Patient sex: M
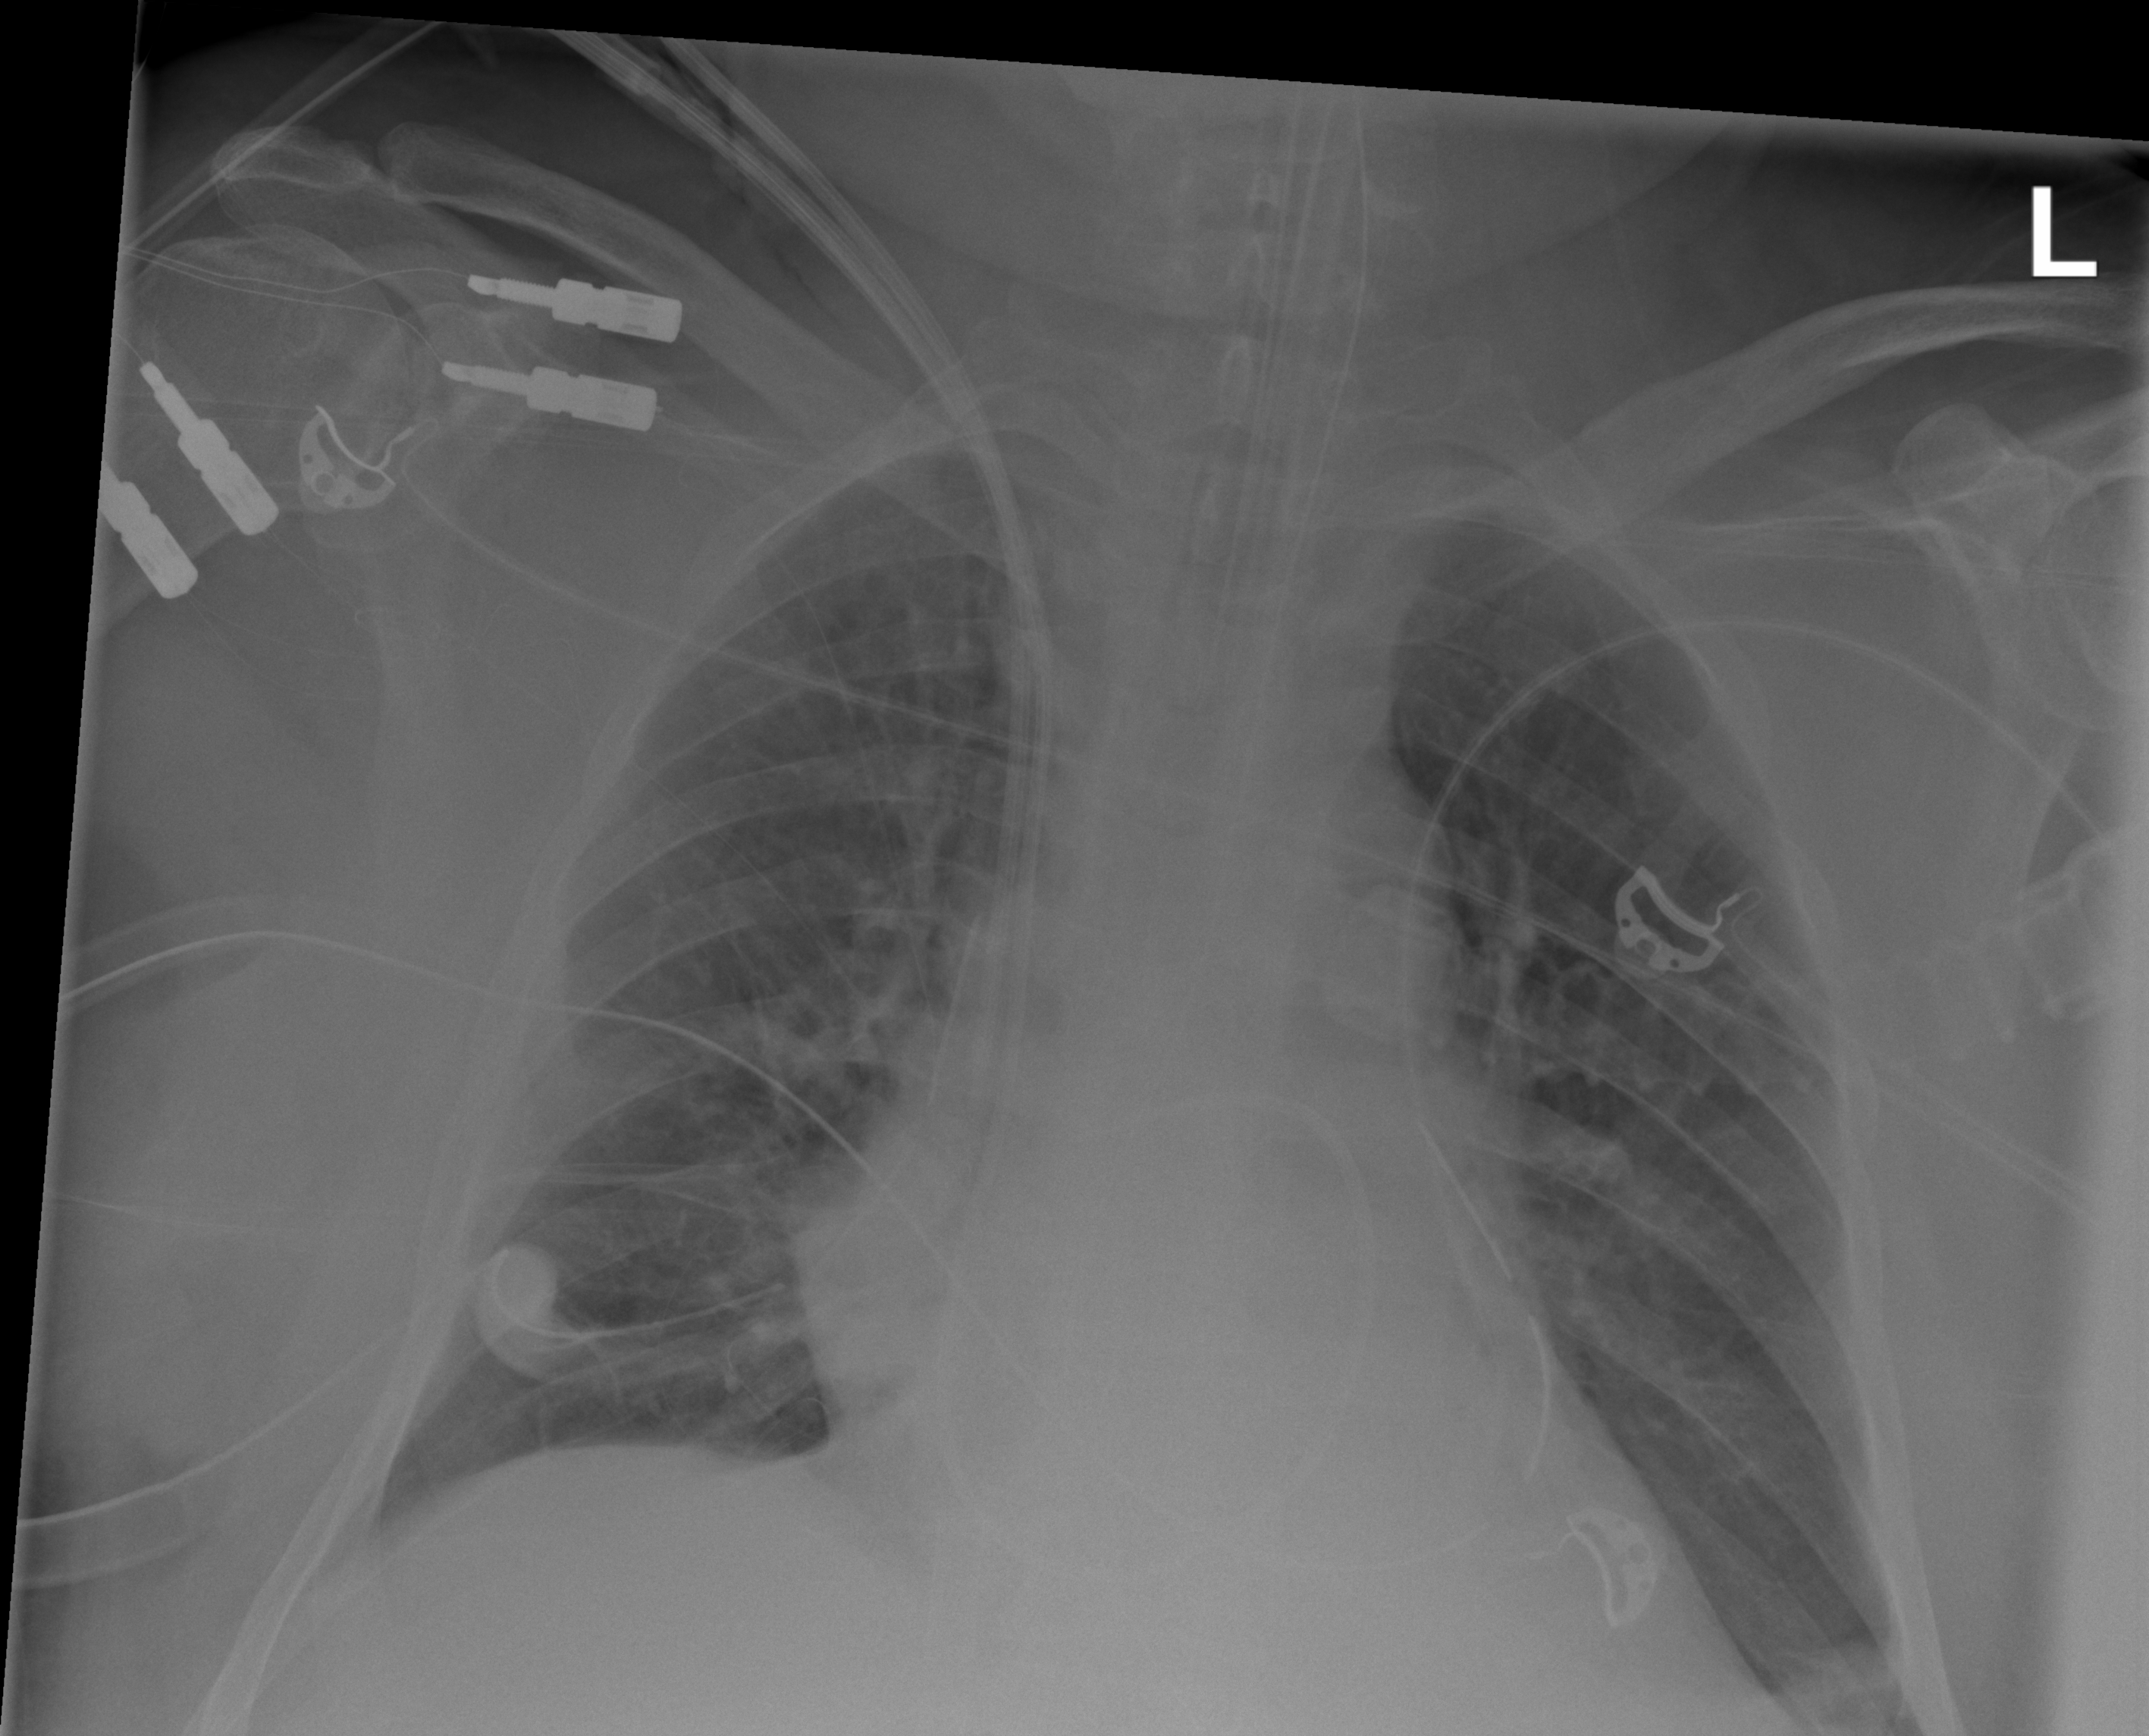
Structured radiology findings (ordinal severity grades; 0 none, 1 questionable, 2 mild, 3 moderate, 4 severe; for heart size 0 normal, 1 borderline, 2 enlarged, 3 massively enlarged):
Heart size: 2
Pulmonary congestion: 2
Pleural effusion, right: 2
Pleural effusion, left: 0
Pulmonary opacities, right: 0
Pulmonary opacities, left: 0
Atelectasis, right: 2
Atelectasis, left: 2